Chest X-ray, AP view. Patient: 21 years old, sex M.
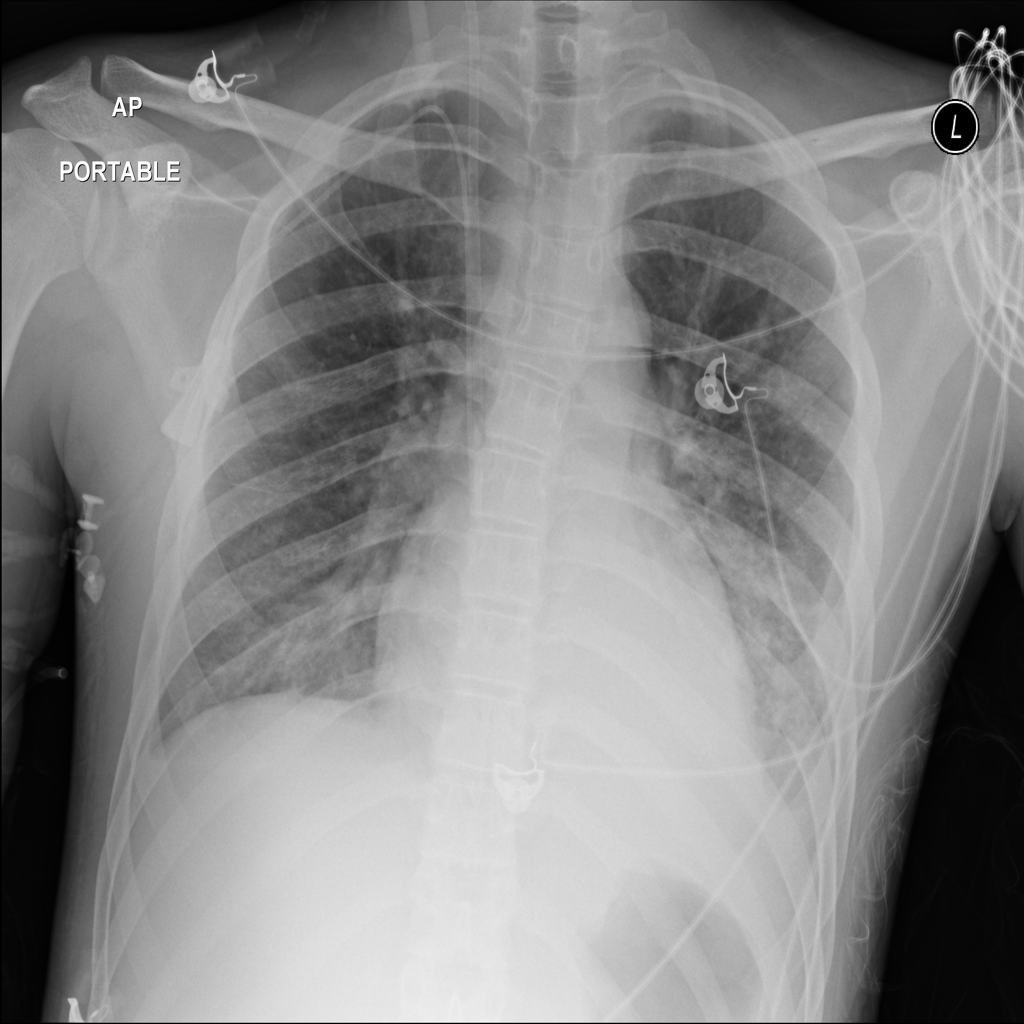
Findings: Atelectasis, Effusion, Infiltration